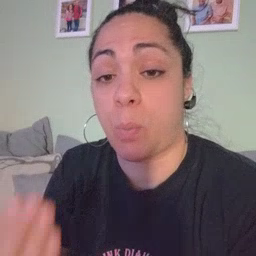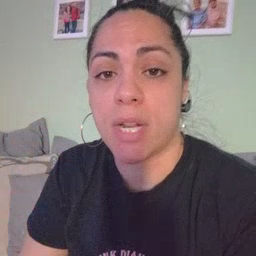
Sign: morning